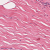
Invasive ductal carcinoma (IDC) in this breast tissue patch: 0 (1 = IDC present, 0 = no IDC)